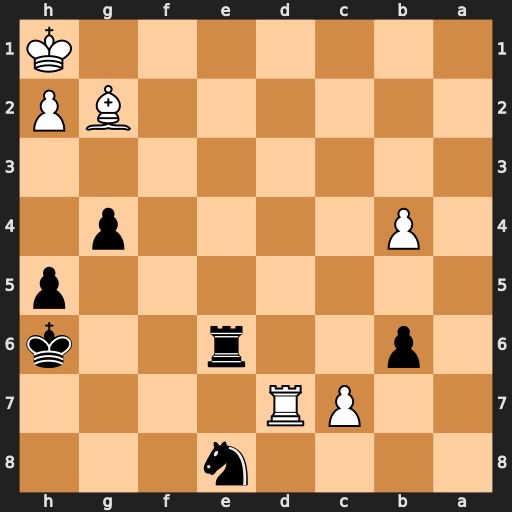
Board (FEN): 4n3/2PR4/1p2r2k/7p/1P4p1/8/6BP/7K
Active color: b
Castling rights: -
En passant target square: -
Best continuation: Re1+ Bf1 Rxf1+ Kg2 Rc1